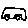
Label: car